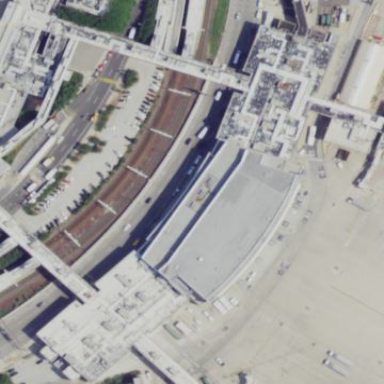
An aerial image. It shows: Transportation building that serves as airport terminal.